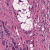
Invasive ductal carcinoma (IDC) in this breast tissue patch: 1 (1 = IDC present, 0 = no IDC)